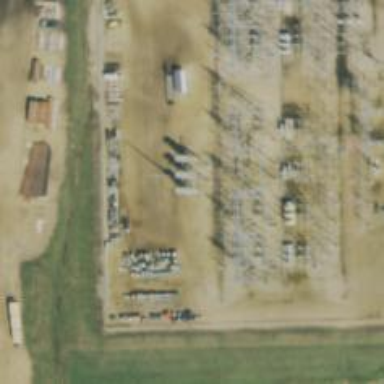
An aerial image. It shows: Switch used for power control.